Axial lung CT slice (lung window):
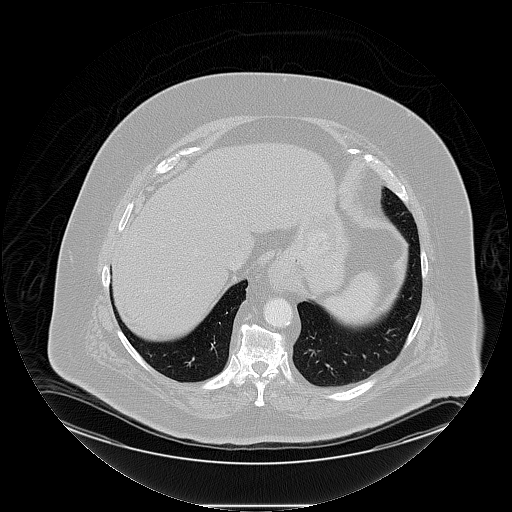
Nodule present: no